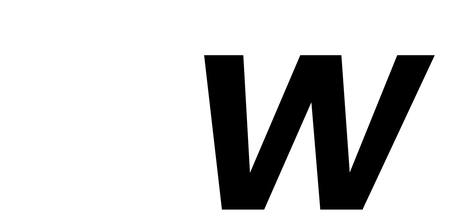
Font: Poppins-SemiBoldItalic